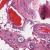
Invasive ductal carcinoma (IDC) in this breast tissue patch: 1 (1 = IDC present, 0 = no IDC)